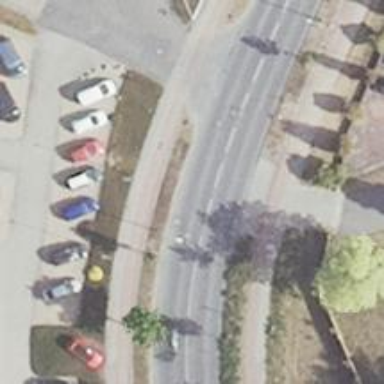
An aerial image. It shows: Tertiary road with asphalt surface. There are separate sidewalks on both sides and lane markings are present.